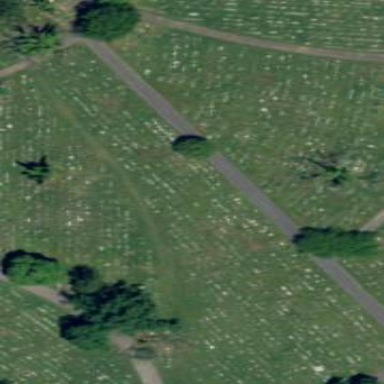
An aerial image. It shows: Sector in the cemetery.